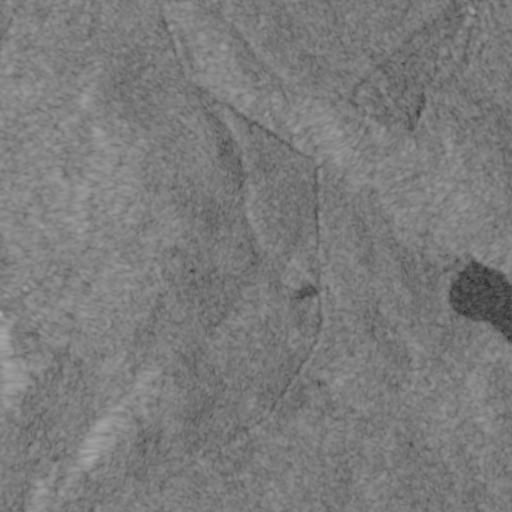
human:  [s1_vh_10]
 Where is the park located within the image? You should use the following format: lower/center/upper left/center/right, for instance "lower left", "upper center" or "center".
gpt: The park is located in the upper right of the image.
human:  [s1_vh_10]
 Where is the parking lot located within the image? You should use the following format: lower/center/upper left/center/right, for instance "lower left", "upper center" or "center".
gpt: The parking lot is located in the upper right of the image.
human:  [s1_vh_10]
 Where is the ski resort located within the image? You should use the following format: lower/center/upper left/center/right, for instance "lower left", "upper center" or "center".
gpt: The ski resort is located in the upper right of the image.
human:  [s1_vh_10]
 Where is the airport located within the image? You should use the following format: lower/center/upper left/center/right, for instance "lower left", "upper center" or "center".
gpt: There is no airport in the image.

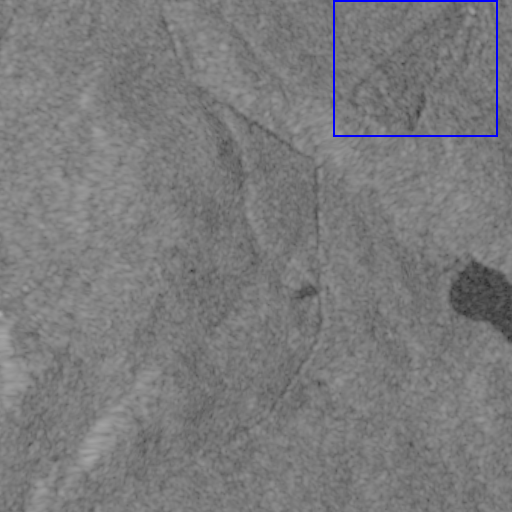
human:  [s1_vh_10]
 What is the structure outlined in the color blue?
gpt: The structure outlined in blue is a ski resort.
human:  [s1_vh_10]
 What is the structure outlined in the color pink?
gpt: There is no pink outline.